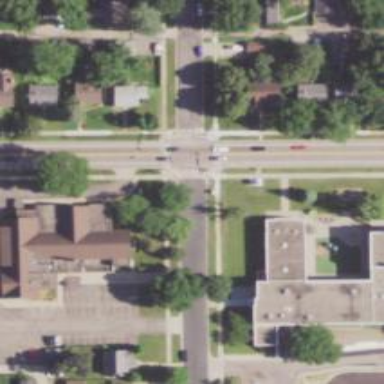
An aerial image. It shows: Marked crossing on the road.